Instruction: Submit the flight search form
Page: home
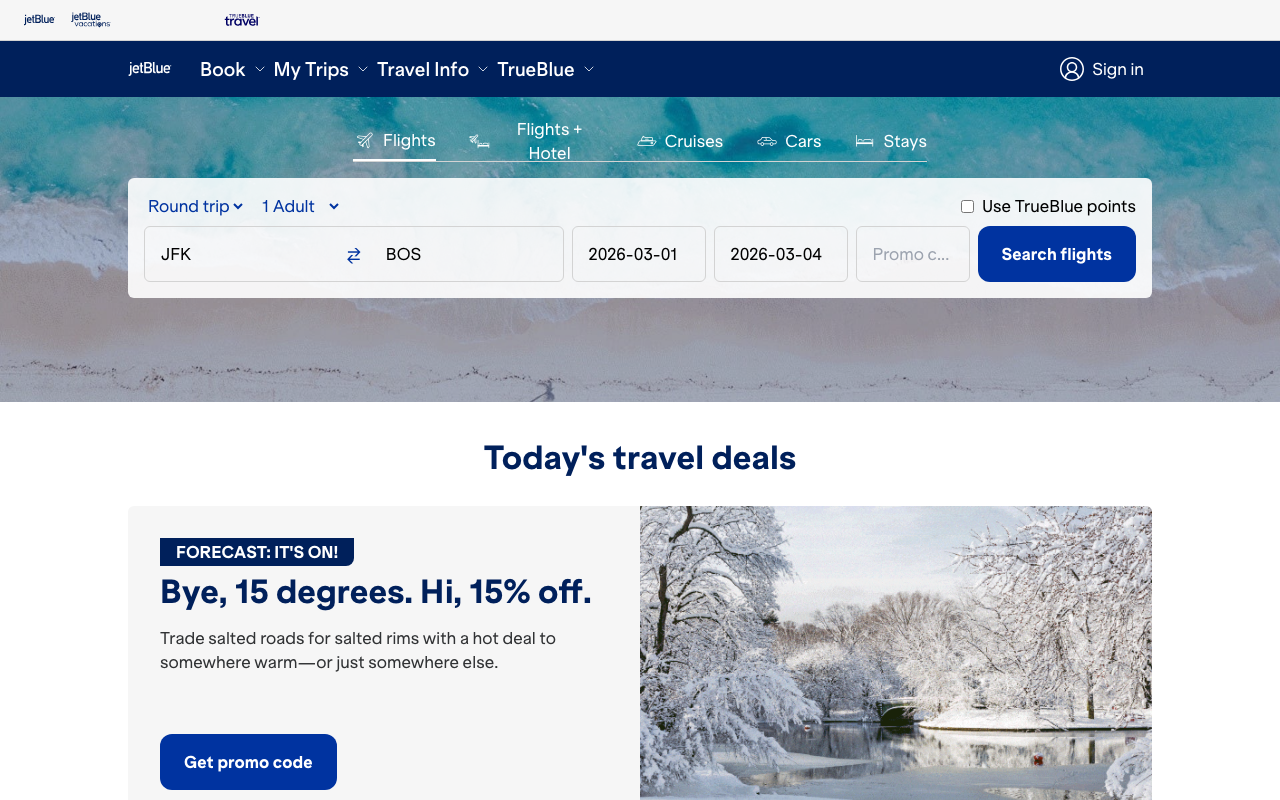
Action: click